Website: home-depot
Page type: address-validator
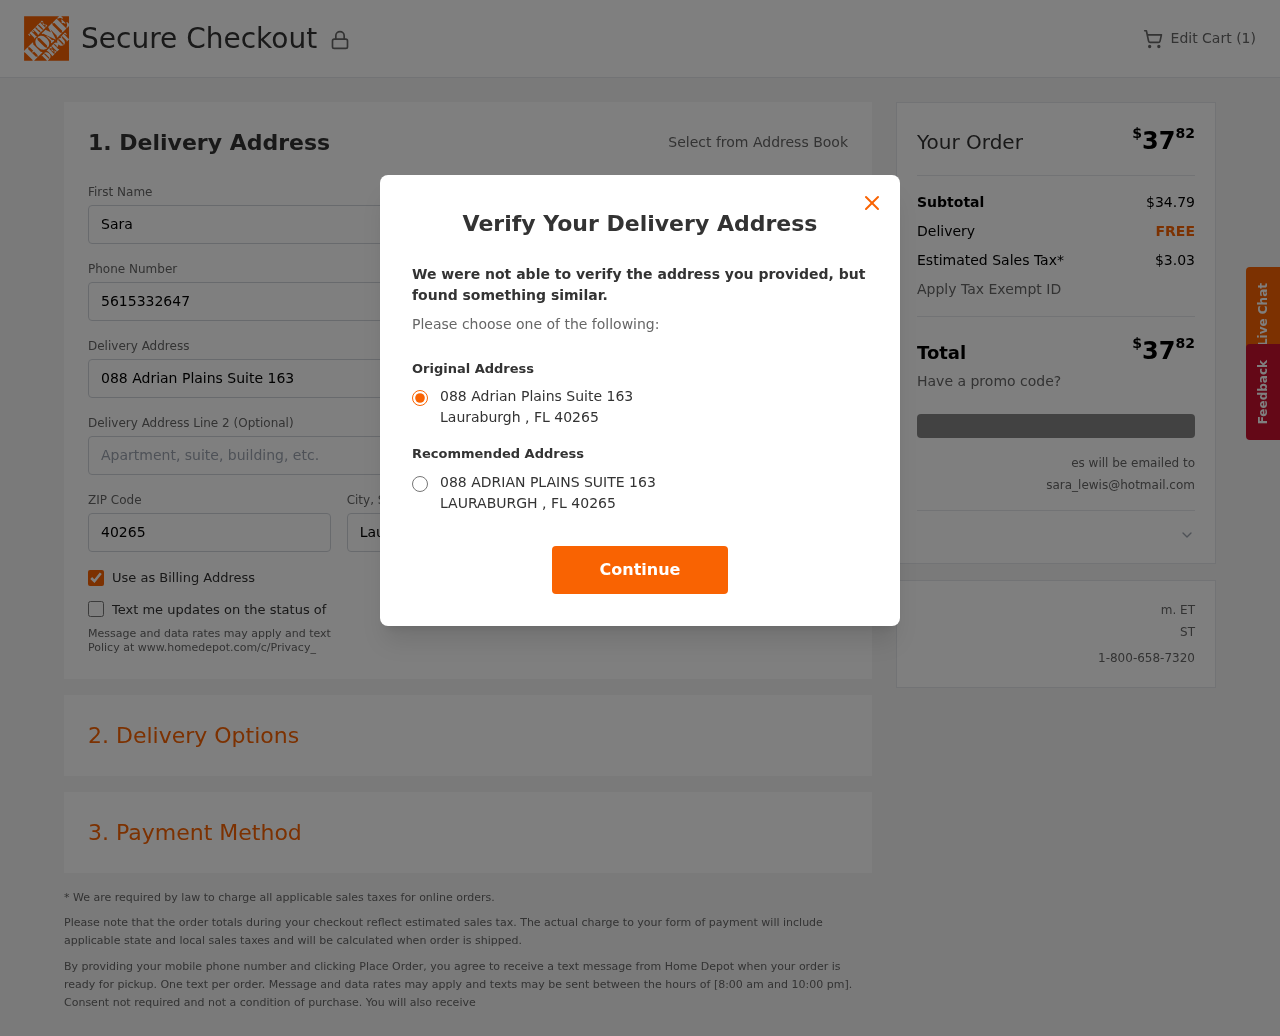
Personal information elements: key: PII_CITY
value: Lauraburgh
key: PII_EMAIL
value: sara_lewis@hotmail.com
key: PII_POSTCODE
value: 40265
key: PII_STATE_ABBR
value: FL
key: PII_STREET
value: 088 Adrian Plains Suite 163
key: PII_FIRSTNAME
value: Sara
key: PII_LASTNAME
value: Lewis
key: PII_PHONE
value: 5615332647
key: PII_CITY_STATE
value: Lauraburgh, FL
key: PII_STREET_ALT
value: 088 ADRIAN PLAINS SUITE 163
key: PII_CITY_ALT
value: LAURABURGH
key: PII_POSTCODE_FULL
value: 40265
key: PII_POSTCODE_NUMERIC
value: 40265
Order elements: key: ORDER_NUM_ITEMS
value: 1
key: ORDER_TOTAL
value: $3782
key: ORDER_SUBTOTAL
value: $34.79
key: ORDER_SHIPPING_COST
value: FREE
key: ORDER_TAX
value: $3.03